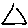
Label: triangle